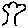
Label: tree